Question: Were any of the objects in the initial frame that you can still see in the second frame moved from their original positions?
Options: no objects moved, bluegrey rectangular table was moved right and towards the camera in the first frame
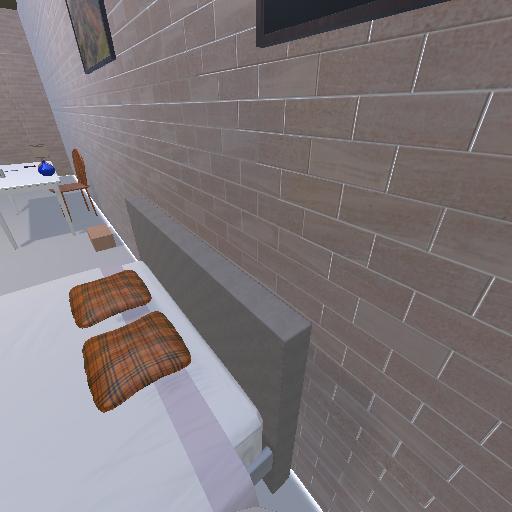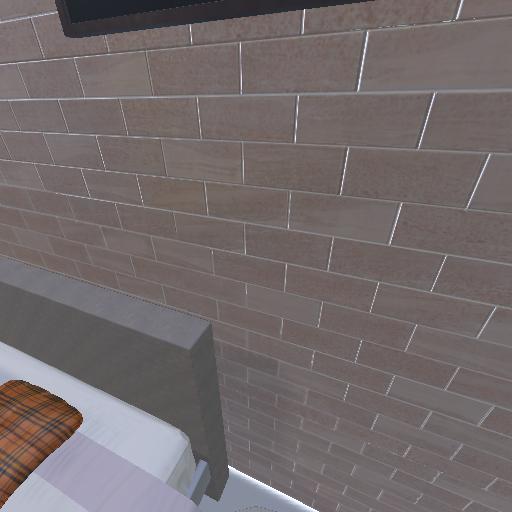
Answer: no objects moved